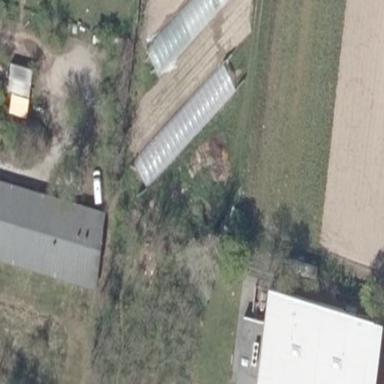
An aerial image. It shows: Greenhouse.